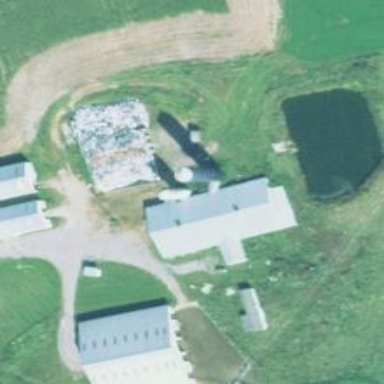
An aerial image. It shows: Silo.